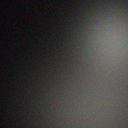
Screen state: off